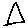
Label: triangle